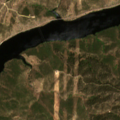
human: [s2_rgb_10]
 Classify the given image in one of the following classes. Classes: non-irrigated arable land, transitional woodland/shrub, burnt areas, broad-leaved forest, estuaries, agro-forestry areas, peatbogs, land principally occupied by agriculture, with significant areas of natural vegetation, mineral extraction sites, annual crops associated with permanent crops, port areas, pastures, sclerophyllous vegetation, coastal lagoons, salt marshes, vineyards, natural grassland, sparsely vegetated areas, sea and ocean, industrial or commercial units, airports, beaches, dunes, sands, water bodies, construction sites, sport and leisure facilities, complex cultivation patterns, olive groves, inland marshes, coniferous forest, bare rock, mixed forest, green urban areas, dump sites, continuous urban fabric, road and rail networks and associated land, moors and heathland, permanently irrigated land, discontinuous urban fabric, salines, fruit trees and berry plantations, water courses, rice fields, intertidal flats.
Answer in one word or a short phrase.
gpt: olive groves, broad-leaved forest, sclerophyllous vegetation, transitional woodland/shrub, water courses